Question: I want to display dynamically text in textview.
for example:

Like red color mark. to see celsius temperature symbol.
java code:
'''
TextView txt_footer = new TextView(this);
txt_footer.setLayoutParams(childLayoutParams);
txt_footer.setText(weather.getMinTemp());
'''
Please help me.
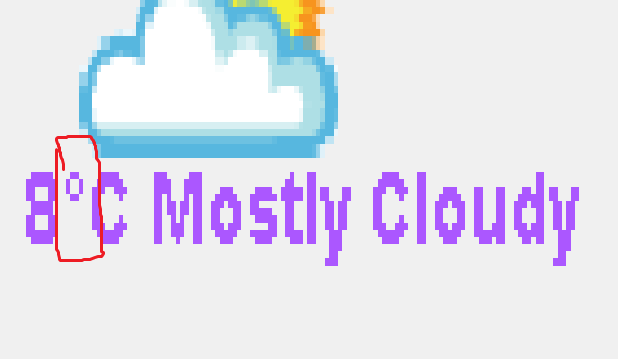
Answer: Try this to make the Celsius degree symbol :
'''
((TextView)findViewById(R.id.text)).setText(Html.fromHtml("8<font color=""#f00"">deg</font>"));
'''
Note that I used the shor form for #ff0000 => #f00
You might prefer to use the named color "red", instead.
This is to make it the same color ():
'''
TextView txt_footer = new TextView(this);
txt_footer.setLayoutParams(childLayoutParams);
txt_footer.setText(weather.getMinTemp() + "degC");
'''